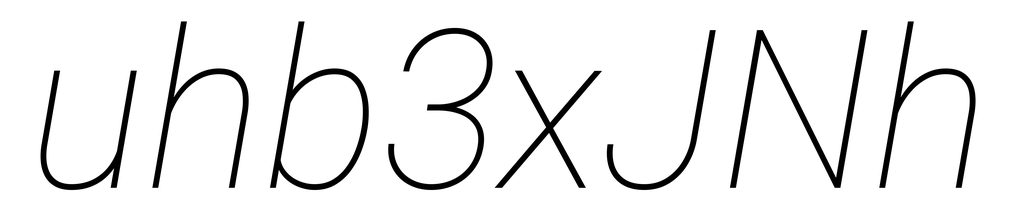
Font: Roboto-Italic_Thin_Italic